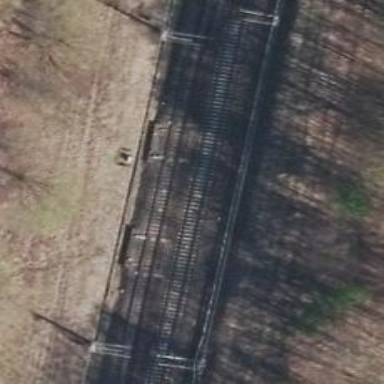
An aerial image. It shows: Railway switch with the turnout on the left side.